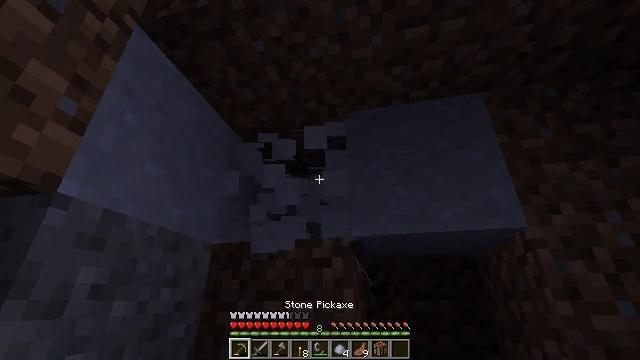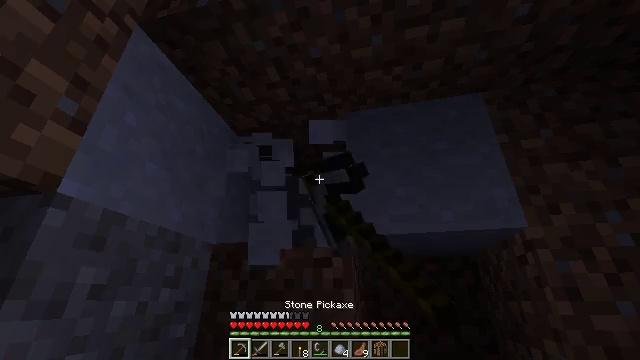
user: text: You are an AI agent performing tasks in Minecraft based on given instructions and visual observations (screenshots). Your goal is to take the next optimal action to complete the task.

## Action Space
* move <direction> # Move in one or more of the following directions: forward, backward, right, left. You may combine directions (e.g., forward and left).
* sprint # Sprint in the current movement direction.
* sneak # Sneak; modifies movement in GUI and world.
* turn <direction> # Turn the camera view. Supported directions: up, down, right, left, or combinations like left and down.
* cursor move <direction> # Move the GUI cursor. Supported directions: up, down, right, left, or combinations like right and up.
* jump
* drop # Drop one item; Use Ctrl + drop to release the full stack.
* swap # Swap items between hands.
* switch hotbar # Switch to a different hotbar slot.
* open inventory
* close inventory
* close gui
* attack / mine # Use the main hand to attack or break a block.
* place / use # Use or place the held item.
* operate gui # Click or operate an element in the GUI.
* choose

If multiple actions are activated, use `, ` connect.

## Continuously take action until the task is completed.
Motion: motion action
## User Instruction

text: Attack the clay block to obtain it.
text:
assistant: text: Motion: attack / mine
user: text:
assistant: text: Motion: attack / mine